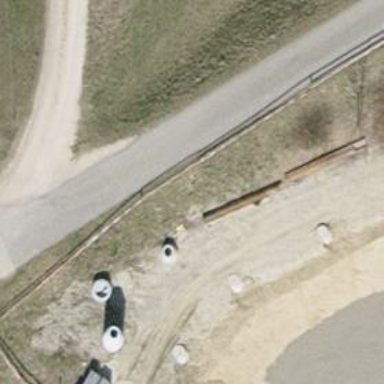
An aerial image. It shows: Track with grade 1 quality.